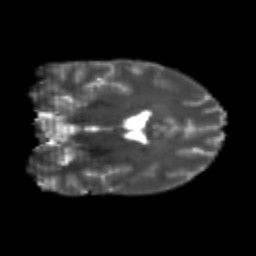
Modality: T2w
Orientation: coronal
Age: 22
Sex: male
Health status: healthy
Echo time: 0.074 s